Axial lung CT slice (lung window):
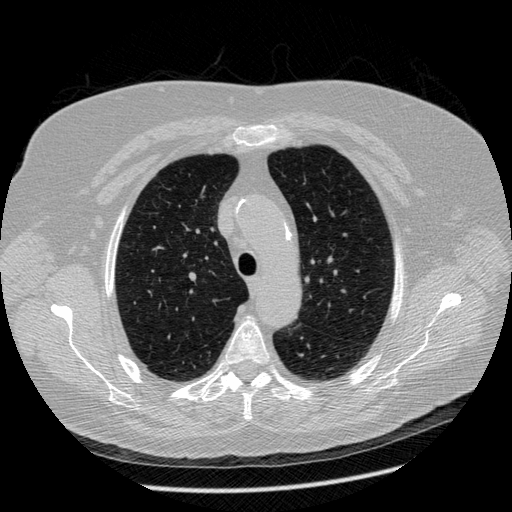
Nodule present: no